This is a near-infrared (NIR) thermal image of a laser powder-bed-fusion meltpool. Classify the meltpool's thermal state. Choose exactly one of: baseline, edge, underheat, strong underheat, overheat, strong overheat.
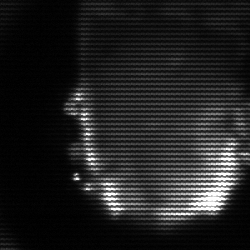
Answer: baseline